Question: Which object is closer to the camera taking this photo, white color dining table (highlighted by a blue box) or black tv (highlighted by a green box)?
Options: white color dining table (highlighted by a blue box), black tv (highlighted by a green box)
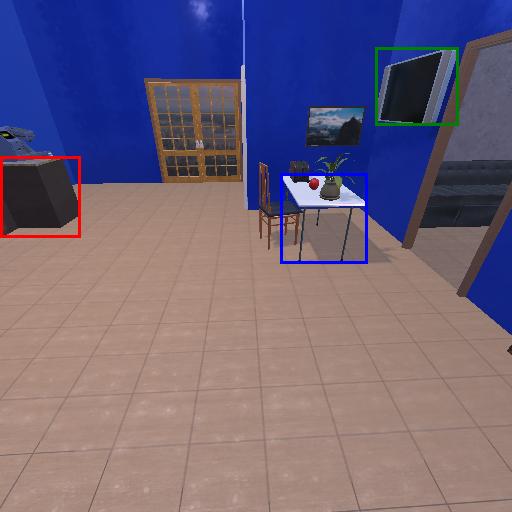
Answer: white color dining table (highlighted by a blue box)